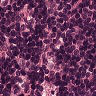
Metastatic tissue present: no